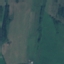
Land use / land cover: Pasture